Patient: sex M, age 44
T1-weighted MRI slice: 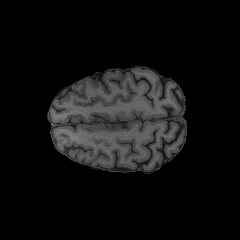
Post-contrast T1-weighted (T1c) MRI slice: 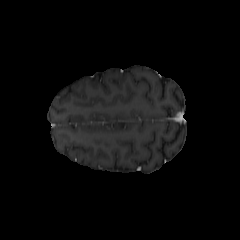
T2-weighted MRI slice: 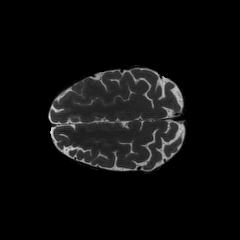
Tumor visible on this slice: no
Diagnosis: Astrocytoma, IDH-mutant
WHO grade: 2